Question: One of the many projects in a very large solution somehow became set to Build Platform == Active (x86). I want it to match all of the other projects ("Any CPU").
I successfully changed the dropdown from "Active (x86)" to "Any CPU", but the dropdown has "Active (x86)" as the only option:

I don't know how this project got "out of sync" with the others as to this setting to begin with, and more importantly how to get it back in line with the others...
## UPDATE
I think the problem may have been that my VS install was set to VB instead of C# (it was done by IT, and most of the cats here are VB developers).
This: <URL> mentions Tools | Settings, but I have no such menu item.
I did select the option to reset settings to original, and the "Settings Reset in Progress" dialog has been churning away for nigh on to half an hour now, with VS "(Not Responding")
## UPDATE 2
Now I'm having the opposite problem with a Windows CE project - I need it to be "x86" and it refuses to change to that from "Any CPU".
The reason why I want to change this setting is because when trying to run this app on a handheld device I'm getting the "Can't find P/Invoke DLL sqlcemeNN.dll" err msg.
According to <URL>: ""
My machine 64-bit, and I did read <URL>
...but I have no "x86" option in my Confriguration Manager's "Active Solution Platform" dropdown. "Any CPU" is the only option it gives me...
I was able to somehow force the "Active Solution Platform" dropdown to say "x86" after typing that in, but I don't think it really changed anything. In the grid, the only option is "Any CPU". Selecting "Edit..." (there is no "New...") from the "Project" column just shows "Any CPU" in the list, a greyed-out "Remove" button, and a Close button ("greyedoutprojectplatforms.png")
So what I tried is I changed every instance of "Any CPU" in the project's .csproj file to "x86" and STILL it says "Any CPU" in Project > Properties > Build > Platform Target!
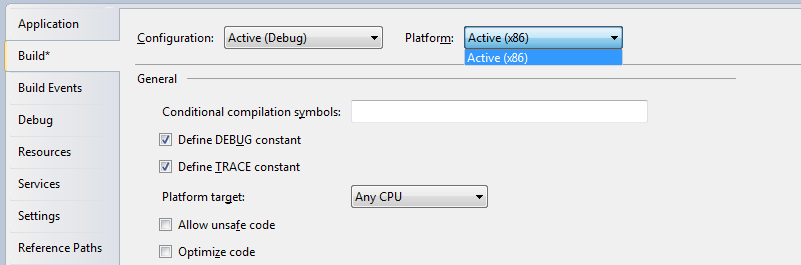
Answer: Try adding a new build configuration to your project from the solution file (right click it on Visual Studio, properties then go to .
Otherwise you can manually edit the project file (open the *.csproj with notepad) and add back the rule for <URL>.
It is likely that if you're working in a team with source control and continuous integration, this has been changed by someone to satisfy a requirement on the build server.
Probably the cleanest thing to do is add a custom build configuration for your project and use that one on your solution.